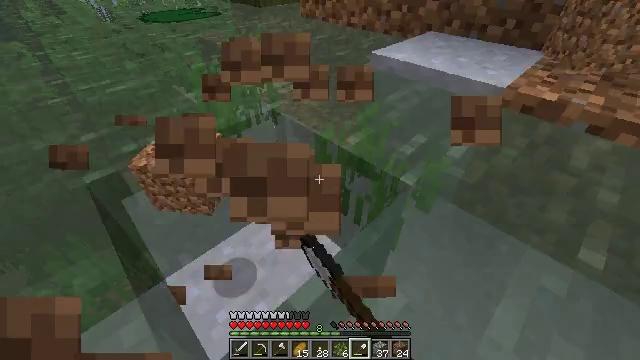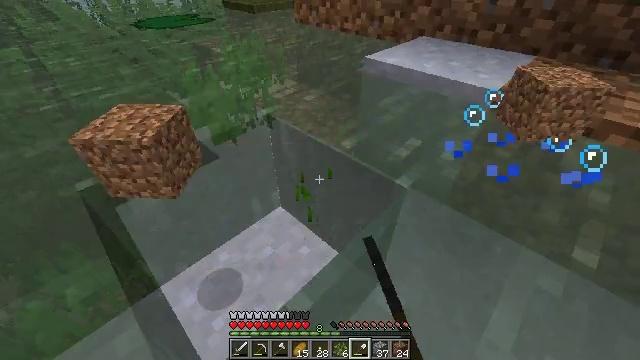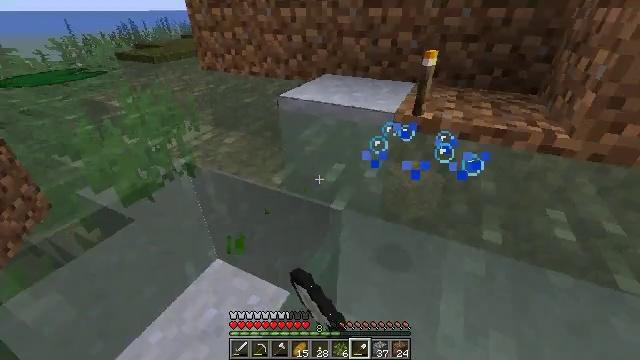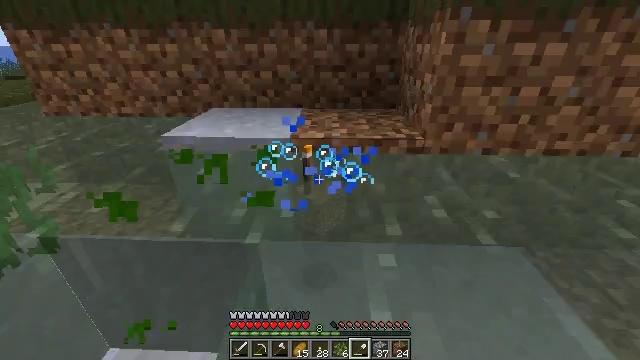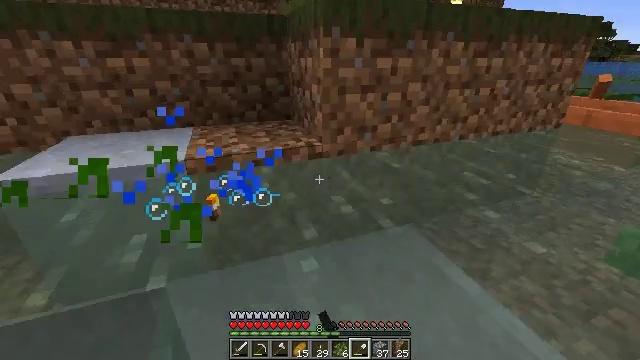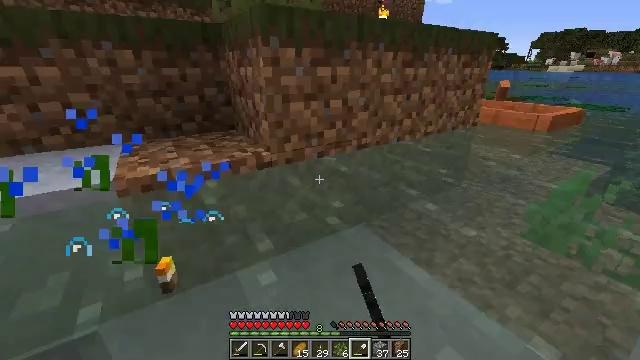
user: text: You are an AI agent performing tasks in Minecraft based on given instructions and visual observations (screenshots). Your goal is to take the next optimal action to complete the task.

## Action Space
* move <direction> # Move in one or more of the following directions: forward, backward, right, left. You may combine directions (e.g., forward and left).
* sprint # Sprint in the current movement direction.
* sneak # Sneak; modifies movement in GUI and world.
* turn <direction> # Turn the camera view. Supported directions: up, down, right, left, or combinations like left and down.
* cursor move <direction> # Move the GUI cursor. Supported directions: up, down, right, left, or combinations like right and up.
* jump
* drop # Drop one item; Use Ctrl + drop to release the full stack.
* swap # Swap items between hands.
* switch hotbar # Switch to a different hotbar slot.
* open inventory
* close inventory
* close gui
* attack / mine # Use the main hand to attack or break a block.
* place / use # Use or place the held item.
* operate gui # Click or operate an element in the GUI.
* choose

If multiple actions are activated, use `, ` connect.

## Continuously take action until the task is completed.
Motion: motion action
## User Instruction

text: Collect seagrass by hand or tool.
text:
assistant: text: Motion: turn right, attack / mine
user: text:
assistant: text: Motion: turn right and up
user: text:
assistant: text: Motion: turn right and up
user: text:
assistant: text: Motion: turn right and up
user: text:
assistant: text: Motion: turn right and up
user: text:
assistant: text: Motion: no_op